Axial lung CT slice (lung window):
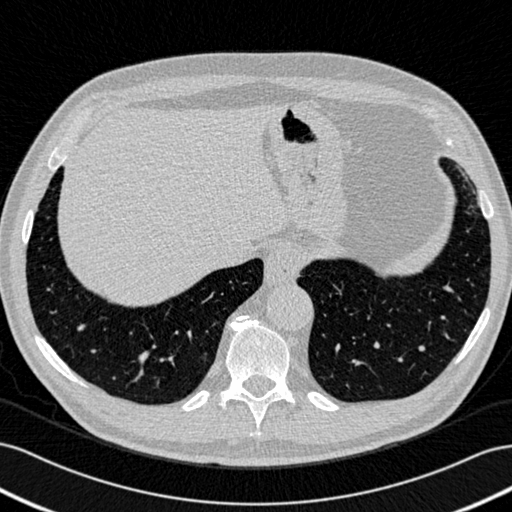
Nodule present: no